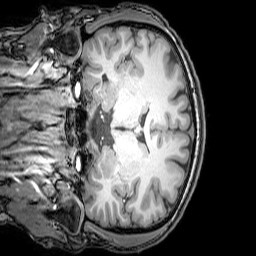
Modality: T1w
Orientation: coronal
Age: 22
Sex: male
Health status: healthy
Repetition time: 0.081 s
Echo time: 0.037 s